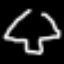
Label: mushroom